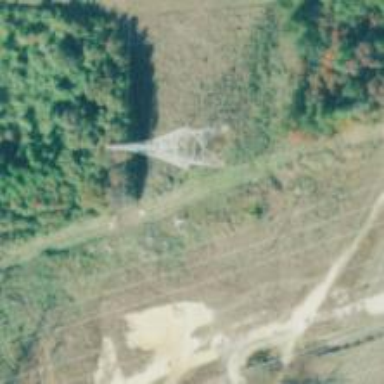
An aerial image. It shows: Lattice structure tower used for power transmission.